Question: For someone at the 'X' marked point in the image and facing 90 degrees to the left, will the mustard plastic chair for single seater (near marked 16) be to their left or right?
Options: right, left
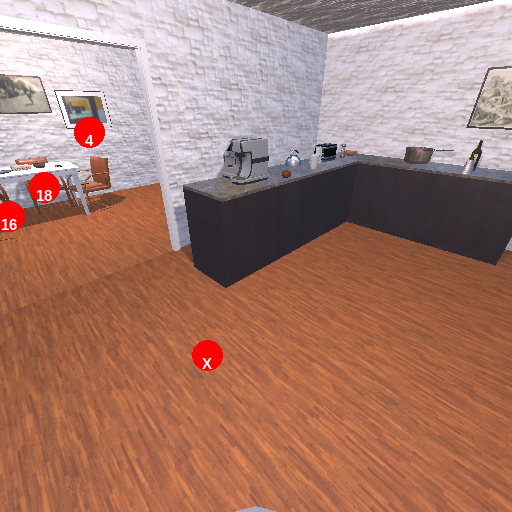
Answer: right